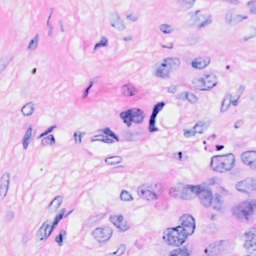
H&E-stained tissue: Breast